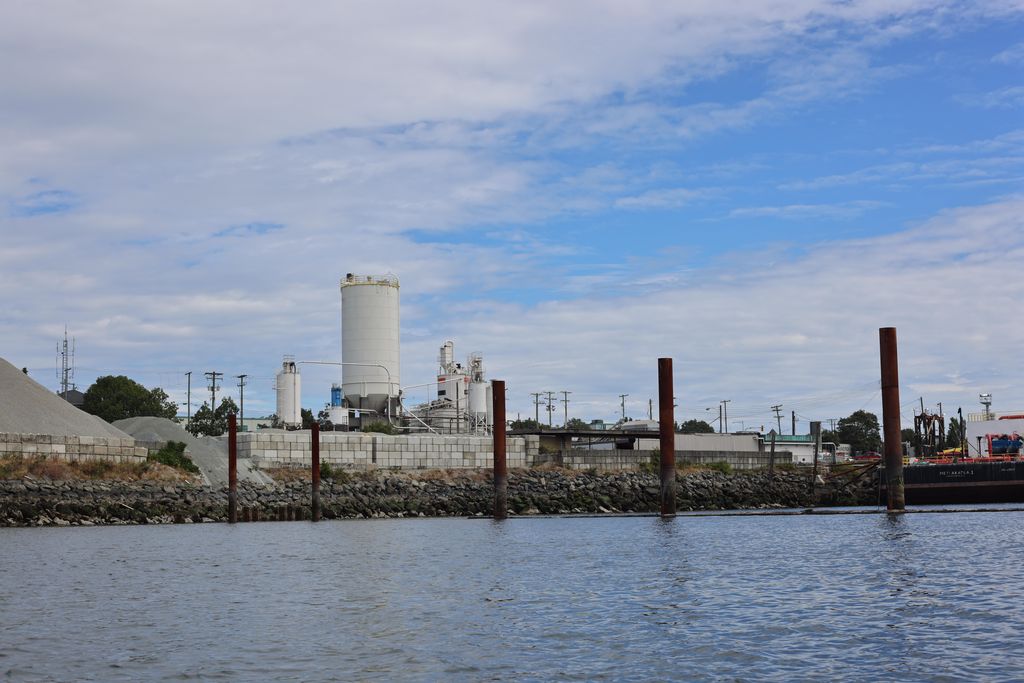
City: victoria